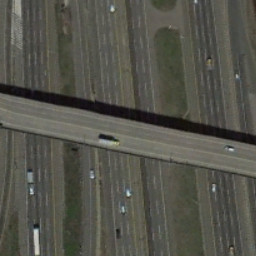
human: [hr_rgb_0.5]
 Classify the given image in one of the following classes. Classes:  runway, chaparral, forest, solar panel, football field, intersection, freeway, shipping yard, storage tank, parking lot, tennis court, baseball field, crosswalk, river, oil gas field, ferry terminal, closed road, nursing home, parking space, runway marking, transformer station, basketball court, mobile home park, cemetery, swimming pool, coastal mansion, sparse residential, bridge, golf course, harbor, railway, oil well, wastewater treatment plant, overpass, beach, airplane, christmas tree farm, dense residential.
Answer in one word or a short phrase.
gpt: overpass